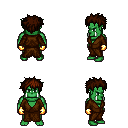
a pixel art fantasy rpg character, male body template, orc, green skin, brown robe, gold greaves, brown bedhead hairstyle, gold gloves, four views (front, back, left, right), 2x2 character sprite sheet, small pixel art, hard edges, no anti-aliasing